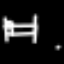
Label: bed